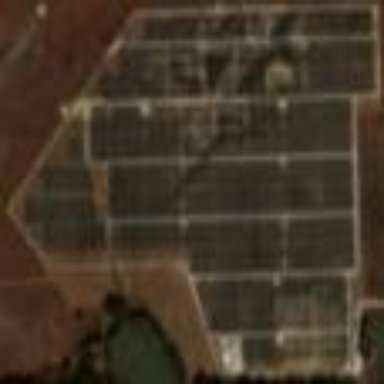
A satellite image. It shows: Solar power plant surrounded by fence.